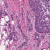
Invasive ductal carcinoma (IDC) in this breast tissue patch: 0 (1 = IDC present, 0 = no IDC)